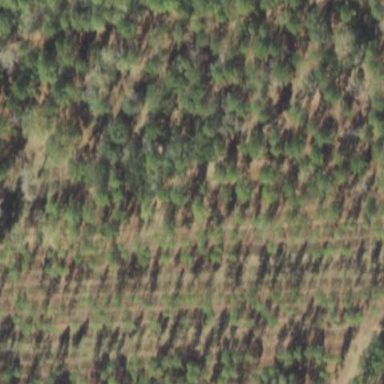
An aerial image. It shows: Forest with needle-leaved trees.